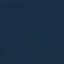
Land use / land cover class: SeaLake